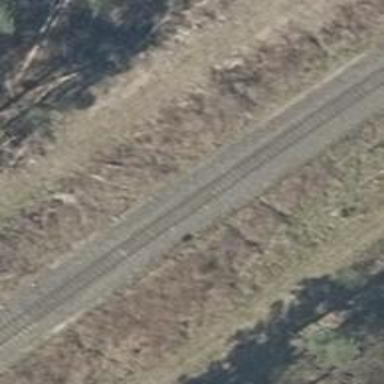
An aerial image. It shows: Railway milestone.